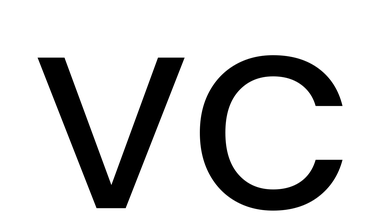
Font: Poppins-Regular